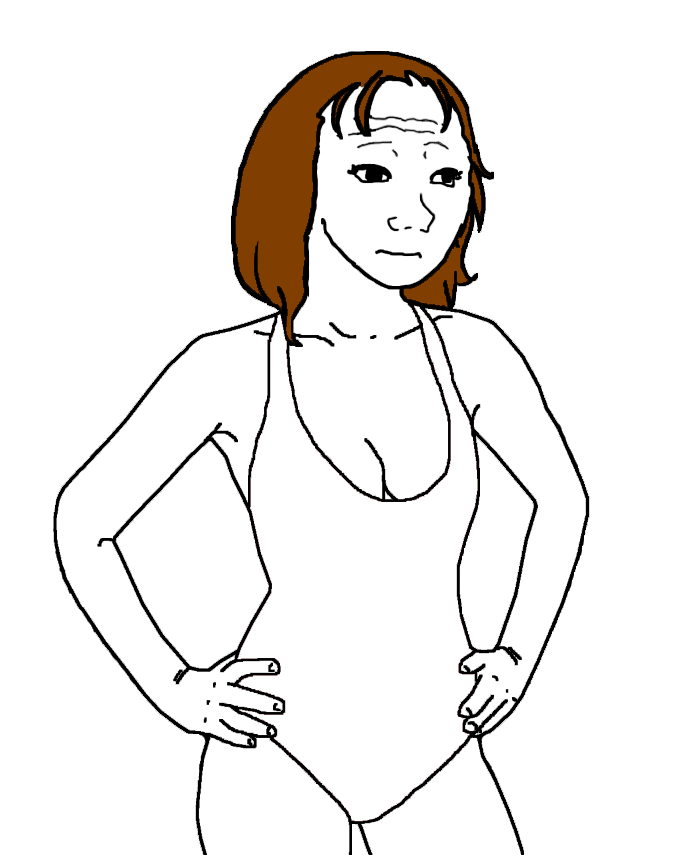
Label: 5_Daddys_Girl